Question: Pytesseract is unable to extract text when texts are present in different colors . I tried using opencv to invert the image but it doesn't work for dark text colors.
The image:

'''
import cv2
import pytesseract
from PIL import Image
def text(image):
image = cv2.resize(image, (0, 0), fx=7, fy=7)
gray = cv2.cvtColor(image, cv2.COLOR_BGR2GRAY)
cv2.imwrite("gray.png", gray)
blur = cv2.GaussianBlur(gray, (3, 3), 0)
cv2.imwrite("gray_blur.png", blur)
thresh = cv2.threshold(blur, 127, 255, cv2.THRESH_BINARY_INV + cv2.THRESH_OTSU)[1]
cv2.imwrite("thresh.png", thresh)
kernel = cv2.getStructuringElement(cv2.MORPH_RECT, (3, 3))
opening = cv2.morphologyEx(thresh, cv2.MORPH_OPEN, kernel, iterations=1)
cv2.imwrite("opening.png", opening)
invert = 255 - opening
cv2.imwrite("invert.png", invert)
data = pytesseract.image_to_string(invert, lang="eng", config="--psm 7")
return data
'''
Is there a way to extract both the texts from the given image: DEADLINE(red) and WHITE HOUSE(white)
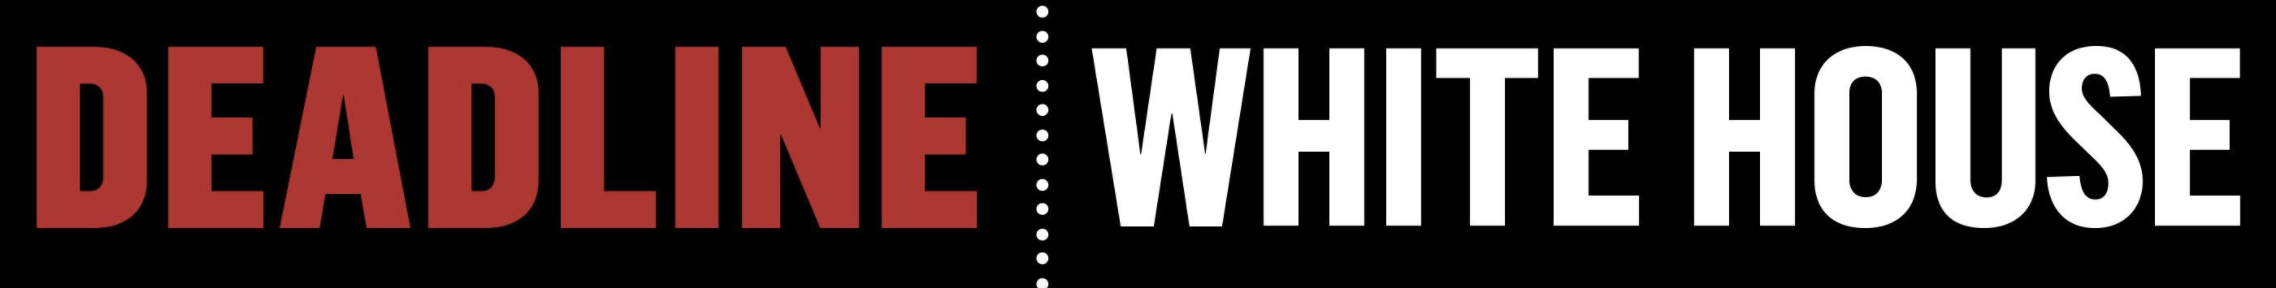
Answer: You can use 'ImageOps' to invert the image.And binaryzate the Image.
'''
import pytesseract
from PIL import Image,ImageOps
import numpy as np
img = Image.open("OCR.png").convert("L")
img = ImageOps.invert(img)
# img.show()
threshold = 240
table = []
pixelArray = img.load()
for y in range(img.size[1]): # binaryzate it
List = []
for x in range(img.size[0]):
if pixelArray[x,y] < threshold:
List.append(0)
else:
List.append(255)
table.append(List)
img = Image.fromarray(np.array(table)) # load the image from array.
# img.show()
print(pytesseract.image_to_string(img))
'''
The result:
<URL>
The 'img' in the end like this:
<URL>